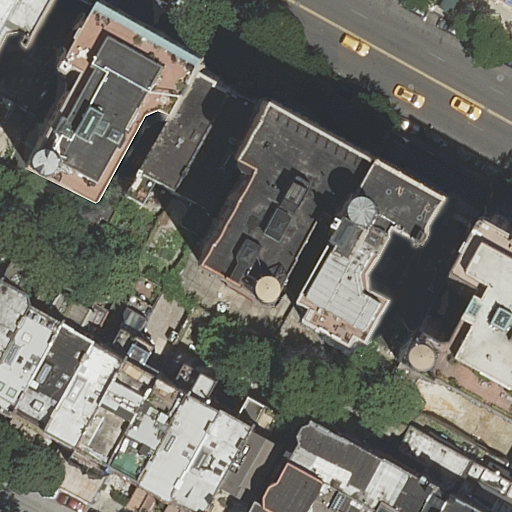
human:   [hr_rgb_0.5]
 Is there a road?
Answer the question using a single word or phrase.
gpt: yes

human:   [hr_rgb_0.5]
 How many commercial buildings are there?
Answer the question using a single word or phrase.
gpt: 0

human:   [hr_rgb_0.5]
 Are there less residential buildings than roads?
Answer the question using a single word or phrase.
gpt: no

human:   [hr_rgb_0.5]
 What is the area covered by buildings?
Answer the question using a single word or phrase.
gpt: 4793m2

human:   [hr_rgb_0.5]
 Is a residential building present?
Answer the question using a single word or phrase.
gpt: yes

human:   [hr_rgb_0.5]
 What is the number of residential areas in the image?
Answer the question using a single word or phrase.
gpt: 0

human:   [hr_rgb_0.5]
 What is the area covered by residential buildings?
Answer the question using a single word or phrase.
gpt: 4793m2

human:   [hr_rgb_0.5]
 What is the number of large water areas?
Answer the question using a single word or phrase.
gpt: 0

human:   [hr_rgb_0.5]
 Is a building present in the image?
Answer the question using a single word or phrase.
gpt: yes

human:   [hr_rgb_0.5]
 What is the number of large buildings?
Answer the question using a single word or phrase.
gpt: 2

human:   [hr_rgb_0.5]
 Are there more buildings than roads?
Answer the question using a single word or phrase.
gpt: yes

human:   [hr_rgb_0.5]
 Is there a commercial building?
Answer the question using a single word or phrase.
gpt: no

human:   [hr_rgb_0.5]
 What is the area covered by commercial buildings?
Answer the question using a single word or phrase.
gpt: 0m2

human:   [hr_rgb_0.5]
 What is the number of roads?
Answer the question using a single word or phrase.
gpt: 2

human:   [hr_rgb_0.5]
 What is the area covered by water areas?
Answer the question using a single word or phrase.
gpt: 0m2

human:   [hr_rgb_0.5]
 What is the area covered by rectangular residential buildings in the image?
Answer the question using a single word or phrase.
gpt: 880m2

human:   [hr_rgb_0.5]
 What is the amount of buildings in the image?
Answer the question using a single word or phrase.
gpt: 21

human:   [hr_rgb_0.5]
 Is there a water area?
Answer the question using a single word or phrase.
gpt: no

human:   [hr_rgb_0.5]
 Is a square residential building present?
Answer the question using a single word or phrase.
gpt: no

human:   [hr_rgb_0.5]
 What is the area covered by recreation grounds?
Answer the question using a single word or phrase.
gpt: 0m2

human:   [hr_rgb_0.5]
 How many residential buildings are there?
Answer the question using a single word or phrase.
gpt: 21

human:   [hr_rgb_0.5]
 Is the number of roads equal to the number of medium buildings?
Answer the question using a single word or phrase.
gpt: no

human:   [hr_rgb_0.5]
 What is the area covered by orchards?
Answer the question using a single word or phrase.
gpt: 0m2

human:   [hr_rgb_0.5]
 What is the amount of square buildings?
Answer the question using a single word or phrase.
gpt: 0

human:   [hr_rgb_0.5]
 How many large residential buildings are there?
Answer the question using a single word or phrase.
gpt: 2

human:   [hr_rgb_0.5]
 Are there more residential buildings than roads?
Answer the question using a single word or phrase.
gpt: yes

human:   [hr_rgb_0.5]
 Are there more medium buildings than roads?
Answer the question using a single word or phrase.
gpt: yes

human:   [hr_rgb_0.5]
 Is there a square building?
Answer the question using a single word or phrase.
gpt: no

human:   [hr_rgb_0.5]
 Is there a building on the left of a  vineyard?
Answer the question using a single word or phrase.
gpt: no

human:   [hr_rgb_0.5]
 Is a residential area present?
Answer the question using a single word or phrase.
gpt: no

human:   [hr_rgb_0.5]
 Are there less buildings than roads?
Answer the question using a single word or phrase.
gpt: no

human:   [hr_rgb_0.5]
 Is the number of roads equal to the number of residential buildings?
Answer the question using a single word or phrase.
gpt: no

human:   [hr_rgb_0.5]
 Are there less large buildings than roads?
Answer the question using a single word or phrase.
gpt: no

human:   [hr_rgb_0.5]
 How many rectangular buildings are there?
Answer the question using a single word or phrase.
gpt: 7

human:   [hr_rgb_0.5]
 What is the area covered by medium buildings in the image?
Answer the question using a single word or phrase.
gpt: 3307m2

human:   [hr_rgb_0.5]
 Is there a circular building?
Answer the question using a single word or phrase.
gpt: no

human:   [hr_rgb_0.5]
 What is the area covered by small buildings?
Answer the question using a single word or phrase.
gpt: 179m2

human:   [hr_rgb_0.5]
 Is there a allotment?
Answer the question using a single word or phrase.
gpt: no

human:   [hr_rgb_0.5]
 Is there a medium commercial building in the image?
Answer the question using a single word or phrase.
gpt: no

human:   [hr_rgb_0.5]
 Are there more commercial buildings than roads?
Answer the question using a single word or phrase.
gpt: no

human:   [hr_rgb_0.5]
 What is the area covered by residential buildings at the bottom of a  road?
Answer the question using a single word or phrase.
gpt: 3526m2

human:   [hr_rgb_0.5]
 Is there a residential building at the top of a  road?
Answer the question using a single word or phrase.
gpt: yes

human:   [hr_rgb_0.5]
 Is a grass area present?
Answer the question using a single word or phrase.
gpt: no

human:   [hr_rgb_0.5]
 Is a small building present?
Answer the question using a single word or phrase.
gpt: yes

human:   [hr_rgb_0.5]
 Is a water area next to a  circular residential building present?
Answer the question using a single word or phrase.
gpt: no

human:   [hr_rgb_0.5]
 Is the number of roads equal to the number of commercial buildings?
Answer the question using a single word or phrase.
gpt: no

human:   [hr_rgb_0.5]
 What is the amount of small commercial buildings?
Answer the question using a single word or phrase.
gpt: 0

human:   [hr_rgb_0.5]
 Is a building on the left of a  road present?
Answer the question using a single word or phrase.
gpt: yes

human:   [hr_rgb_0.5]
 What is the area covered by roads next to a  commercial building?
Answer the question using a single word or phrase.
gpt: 0m2

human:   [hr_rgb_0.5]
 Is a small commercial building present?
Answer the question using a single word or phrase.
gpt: no

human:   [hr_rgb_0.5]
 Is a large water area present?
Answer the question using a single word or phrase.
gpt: no

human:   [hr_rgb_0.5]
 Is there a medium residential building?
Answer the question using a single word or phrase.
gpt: yes

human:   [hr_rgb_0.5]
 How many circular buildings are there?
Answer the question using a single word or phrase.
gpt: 0

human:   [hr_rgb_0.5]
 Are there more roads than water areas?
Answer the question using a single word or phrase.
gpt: yes

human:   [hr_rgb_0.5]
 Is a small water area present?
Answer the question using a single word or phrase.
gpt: no

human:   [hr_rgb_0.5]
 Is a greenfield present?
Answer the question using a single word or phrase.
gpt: no

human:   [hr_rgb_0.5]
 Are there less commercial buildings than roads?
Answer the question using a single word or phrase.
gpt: yes

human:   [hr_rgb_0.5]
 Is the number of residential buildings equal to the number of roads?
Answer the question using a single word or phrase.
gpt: no

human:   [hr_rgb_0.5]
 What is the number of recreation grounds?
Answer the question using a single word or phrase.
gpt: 0

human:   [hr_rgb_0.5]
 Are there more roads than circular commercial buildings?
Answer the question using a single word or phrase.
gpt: yes

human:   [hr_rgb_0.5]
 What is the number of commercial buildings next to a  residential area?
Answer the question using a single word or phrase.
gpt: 0

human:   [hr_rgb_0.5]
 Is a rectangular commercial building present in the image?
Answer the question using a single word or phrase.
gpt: no

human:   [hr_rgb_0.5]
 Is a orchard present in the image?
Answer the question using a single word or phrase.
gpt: no

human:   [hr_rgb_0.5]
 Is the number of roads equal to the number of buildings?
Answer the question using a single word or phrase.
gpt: no